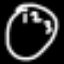
Label: clock